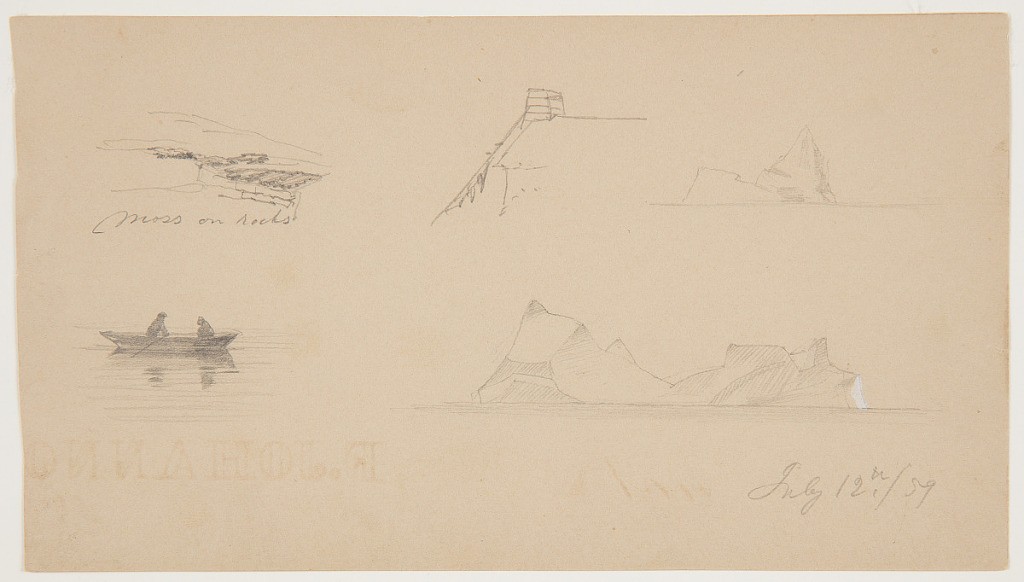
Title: Sketches from Newfoundland and Labrador, Canada
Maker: Frederic Edwin Church, American, 1826–1900
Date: July 12, 1859
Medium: Graphite, brush and white gouache on light brown paper
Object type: Drawing
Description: Mixed landscape, architecture, and figure sketches showing five views around Newfoundland and Labrador, Canada. At upper and lower right, two distinct and distant icebergs are shown with craggy pointed contours; at upper center, a portion of a gabled roof with a chimney is shown with a rope affixed to the chimney; at upper left; indistinct view of moss on rocks is included; and finally, at lower left, the silhouette of two figures in a rowboat facing left and floating on rippling water is rendered in some detail.